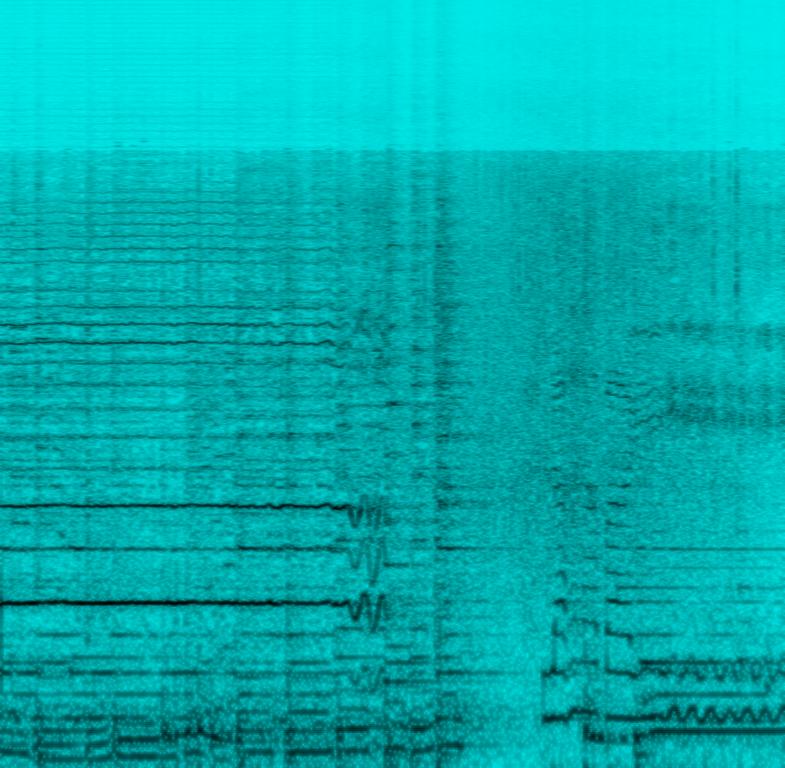
This song contains a female voice singing in the mid to higher register sounding sensual and sad. She is singing along to a backing track containing acoustic drums playing along with an e-bass. Castanets typical for latin music, an acoustic guitar, plucked and long notes being played by strings giving the song a feeling of flamenco music. In the background you can hear the crowd giving applause. This song may be playing as a live concert.